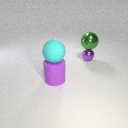
small purple metal sphere below large green metal sphere